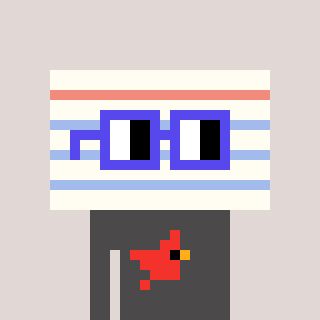
a pixel art character with square blue glasses, a empty notebook page-shaped head and a grayscale-colored body on a warm background